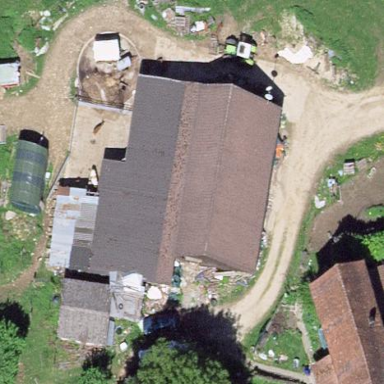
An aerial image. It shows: Farmyard area.